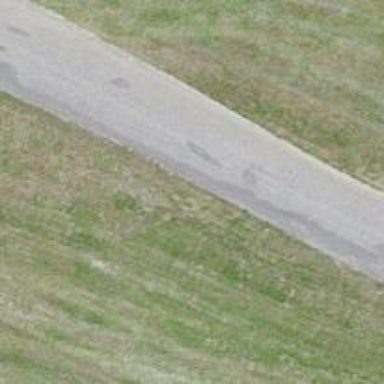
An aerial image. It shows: Tertiary road with asphalt surface.